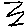
Label: zigzag